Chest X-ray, PA view. Patient: 50 years old, sex F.
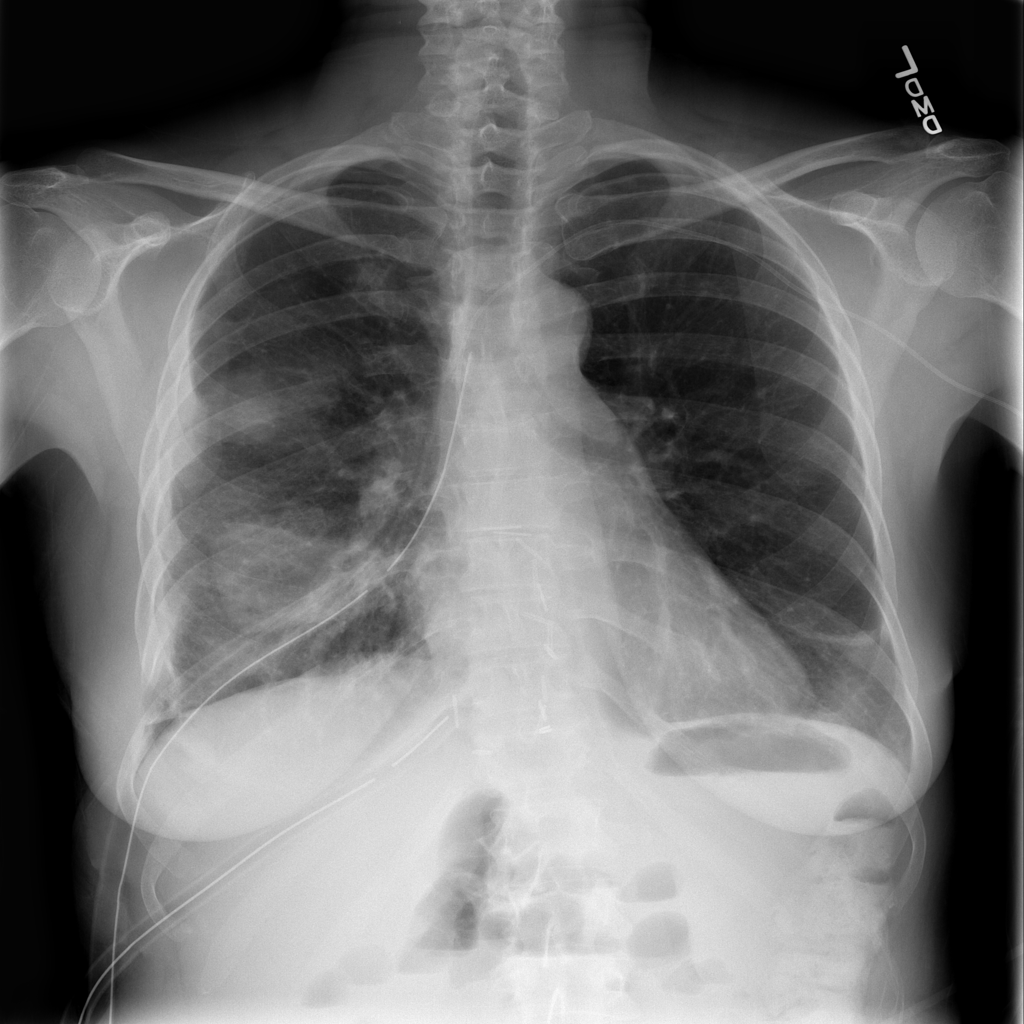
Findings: Pneumothorax